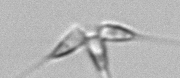
Label: Asterionellopsis_glacialis